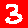
Digit: 3